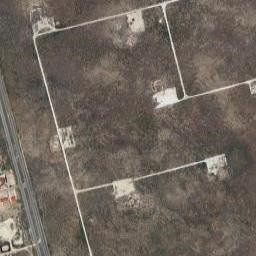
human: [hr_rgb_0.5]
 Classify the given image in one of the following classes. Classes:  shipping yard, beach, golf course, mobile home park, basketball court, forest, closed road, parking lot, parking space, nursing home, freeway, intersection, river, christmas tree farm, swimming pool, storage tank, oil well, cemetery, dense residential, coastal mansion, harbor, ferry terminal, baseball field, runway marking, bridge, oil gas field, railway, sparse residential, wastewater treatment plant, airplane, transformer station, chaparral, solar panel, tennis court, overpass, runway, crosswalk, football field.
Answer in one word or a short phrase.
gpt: oil gas field